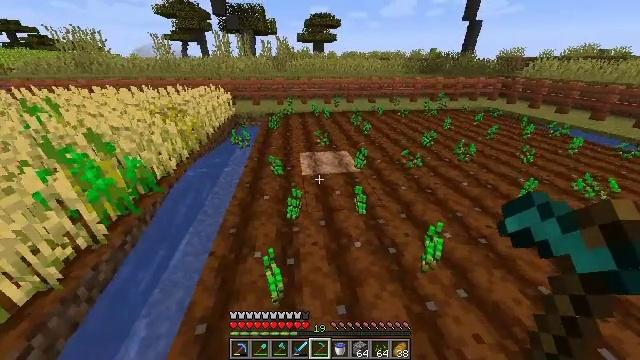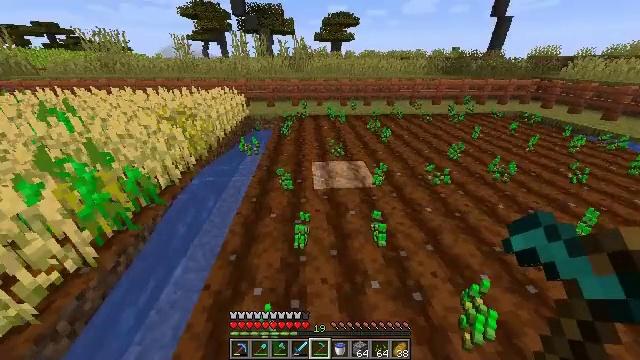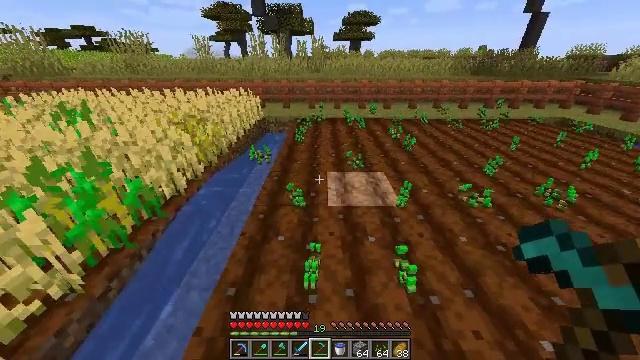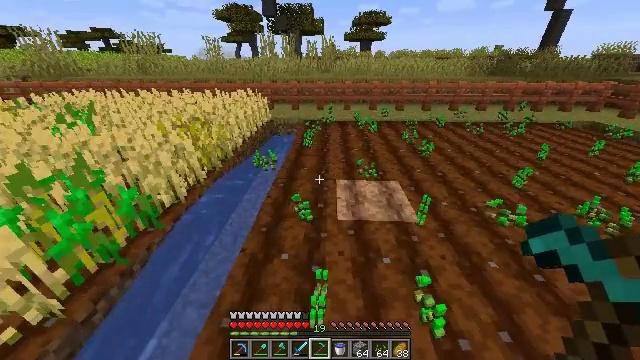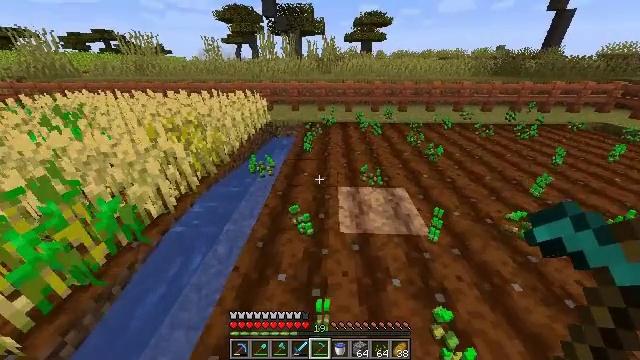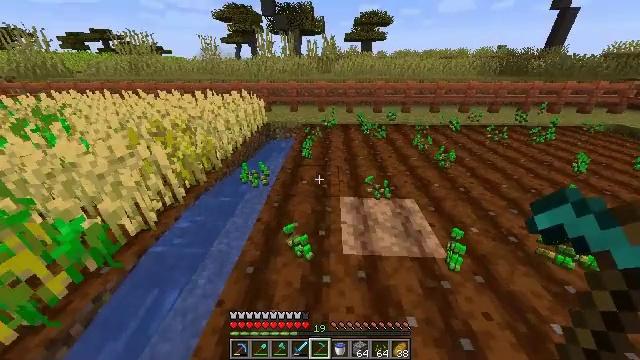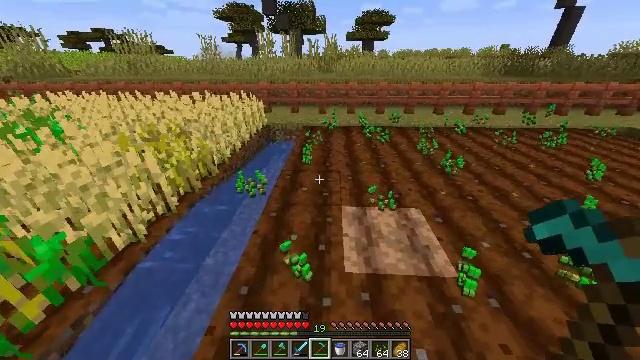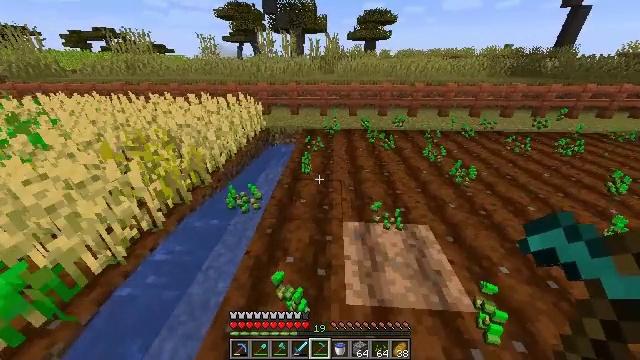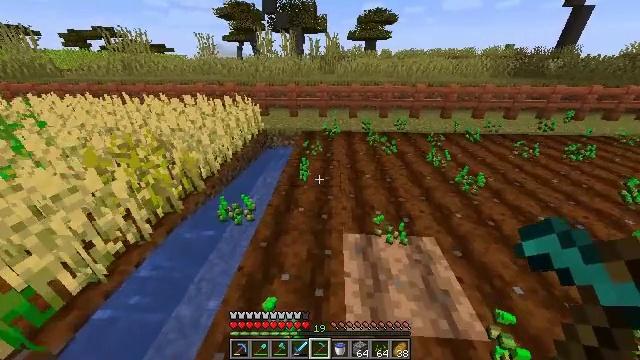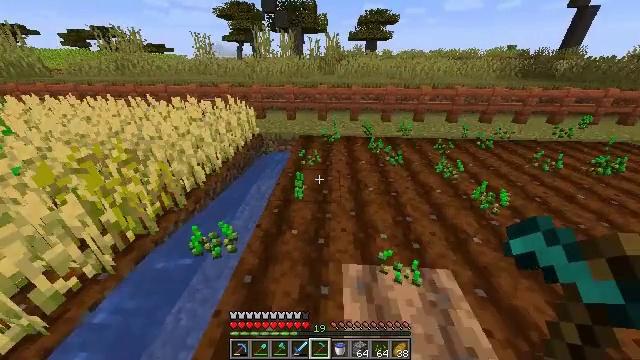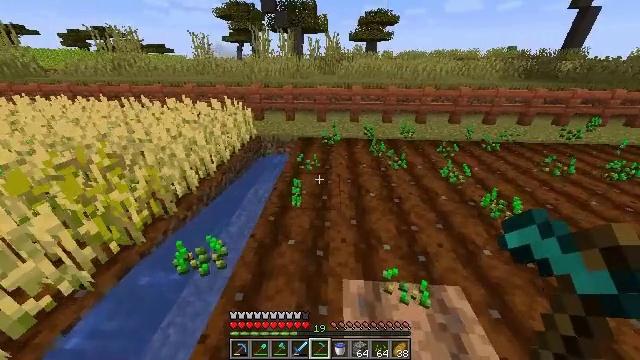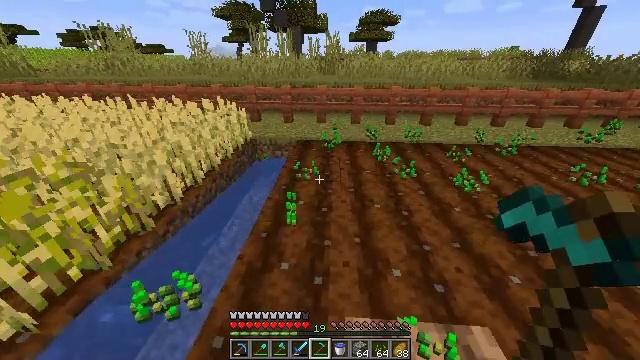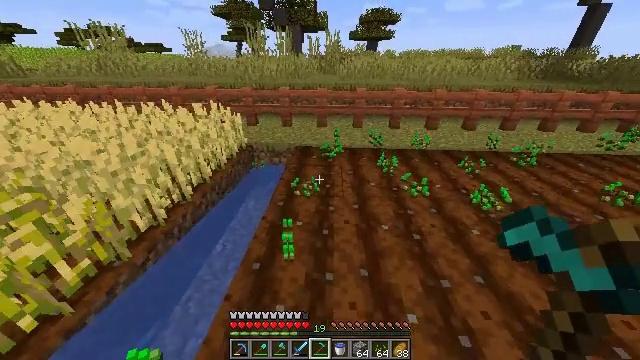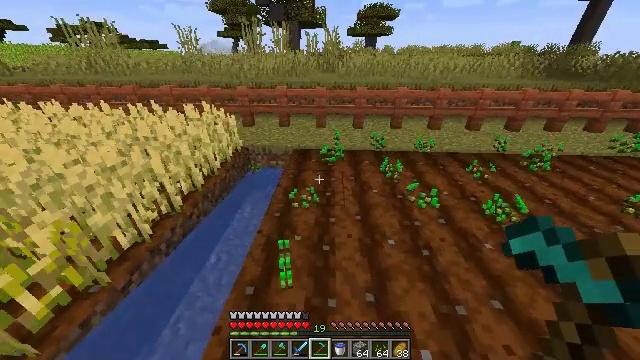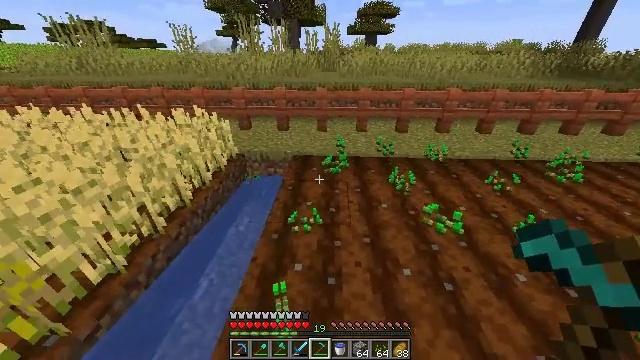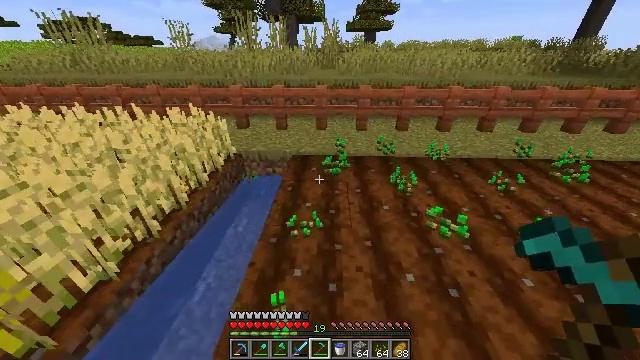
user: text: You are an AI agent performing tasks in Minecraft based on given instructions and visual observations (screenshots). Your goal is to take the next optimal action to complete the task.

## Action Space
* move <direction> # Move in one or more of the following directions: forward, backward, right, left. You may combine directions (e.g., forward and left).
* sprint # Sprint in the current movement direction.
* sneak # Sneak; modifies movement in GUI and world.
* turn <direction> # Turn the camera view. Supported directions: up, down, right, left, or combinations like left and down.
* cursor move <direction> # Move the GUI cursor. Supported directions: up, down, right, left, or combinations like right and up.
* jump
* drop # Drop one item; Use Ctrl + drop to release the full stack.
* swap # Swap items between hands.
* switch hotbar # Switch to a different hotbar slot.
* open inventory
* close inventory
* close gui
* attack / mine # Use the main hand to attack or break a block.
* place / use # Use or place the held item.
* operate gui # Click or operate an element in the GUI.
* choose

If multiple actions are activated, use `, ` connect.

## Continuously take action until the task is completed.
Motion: motion action
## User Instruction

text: Break the mature wheat plants.
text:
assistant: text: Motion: move forward, sprint, turn left
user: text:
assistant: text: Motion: move forward, sprint, turn left
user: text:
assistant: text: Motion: move forward, sprint, turn left
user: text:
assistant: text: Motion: move forward, sprint
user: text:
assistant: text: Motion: move forward, sprint
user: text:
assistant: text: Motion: move forward, sprint
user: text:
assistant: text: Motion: move forward, sprint
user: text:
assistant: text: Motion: move forward, sprint
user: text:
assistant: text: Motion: move forward, sprint
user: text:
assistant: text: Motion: move forward, sprint
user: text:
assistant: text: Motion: move forward, sprint
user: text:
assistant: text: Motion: move forward, sprint
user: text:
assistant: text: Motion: move forward, sprint
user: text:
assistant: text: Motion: move forward, sprint
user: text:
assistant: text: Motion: move forward, sprint
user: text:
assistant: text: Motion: move forward, sprint
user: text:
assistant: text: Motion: move forward, sprint
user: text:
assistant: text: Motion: move forward, sprint
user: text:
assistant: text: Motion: move forward, sprint
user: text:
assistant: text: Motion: move forward, sprint
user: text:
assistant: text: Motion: move forward, sprint
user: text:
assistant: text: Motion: move forward, sprint
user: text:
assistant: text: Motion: move forward, sprint
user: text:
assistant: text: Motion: move forward, sprint
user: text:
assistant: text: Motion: move forward, sprint, turn left and down
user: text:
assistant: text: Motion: move forward, sprint, turn left and down
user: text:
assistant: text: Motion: move forward, turn left and down
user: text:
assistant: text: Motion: turn left and down
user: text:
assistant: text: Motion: turn left and down
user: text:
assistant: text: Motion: turn left and down